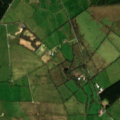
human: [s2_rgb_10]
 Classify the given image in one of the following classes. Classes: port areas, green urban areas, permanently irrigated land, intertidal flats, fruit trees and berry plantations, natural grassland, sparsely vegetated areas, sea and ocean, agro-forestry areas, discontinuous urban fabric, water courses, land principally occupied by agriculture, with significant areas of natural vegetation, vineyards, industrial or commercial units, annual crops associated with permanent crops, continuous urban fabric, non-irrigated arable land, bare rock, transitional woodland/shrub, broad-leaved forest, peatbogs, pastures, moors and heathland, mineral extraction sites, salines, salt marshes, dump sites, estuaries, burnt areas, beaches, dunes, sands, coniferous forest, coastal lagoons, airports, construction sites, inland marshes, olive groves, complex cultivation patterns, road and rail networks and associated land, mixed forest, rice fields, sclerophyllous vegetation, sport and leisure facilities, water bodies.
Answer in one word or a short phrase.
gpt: pastures, coniferous forest, transitional woodland/shrub